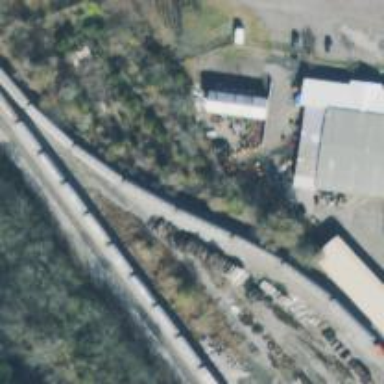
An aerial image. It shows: Railway siding with rails.